Aerial crown-view tile of a tropical tree (Barro Colorado Island, Panama), acquired 20250818:
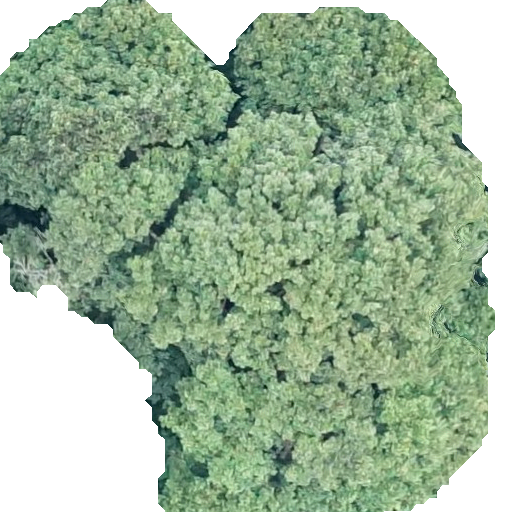
Species: Prioria copaifera
GBIF accepted scientific name: Prioria copaifera
Crown area: 300.817 m²